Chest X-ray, PA view. Patient: 53 years old, sex M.
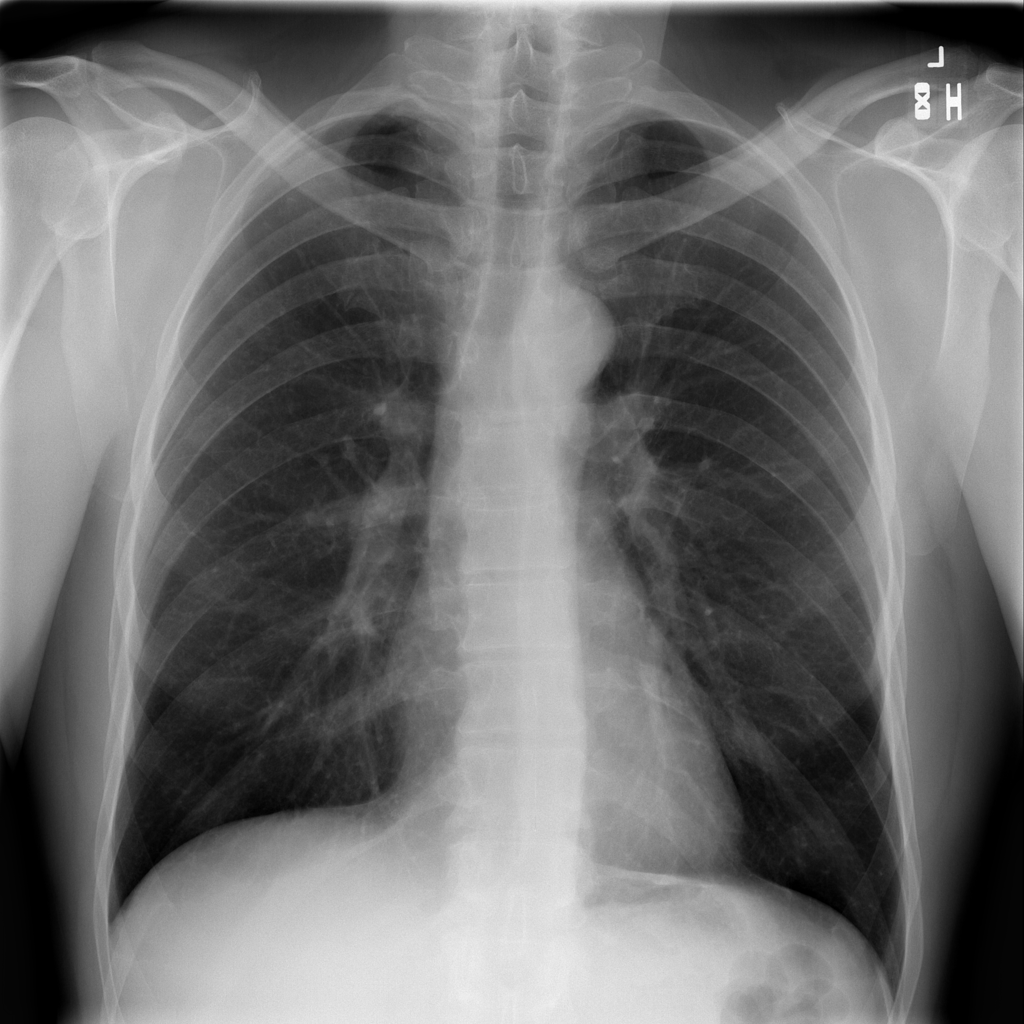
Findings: No Finding